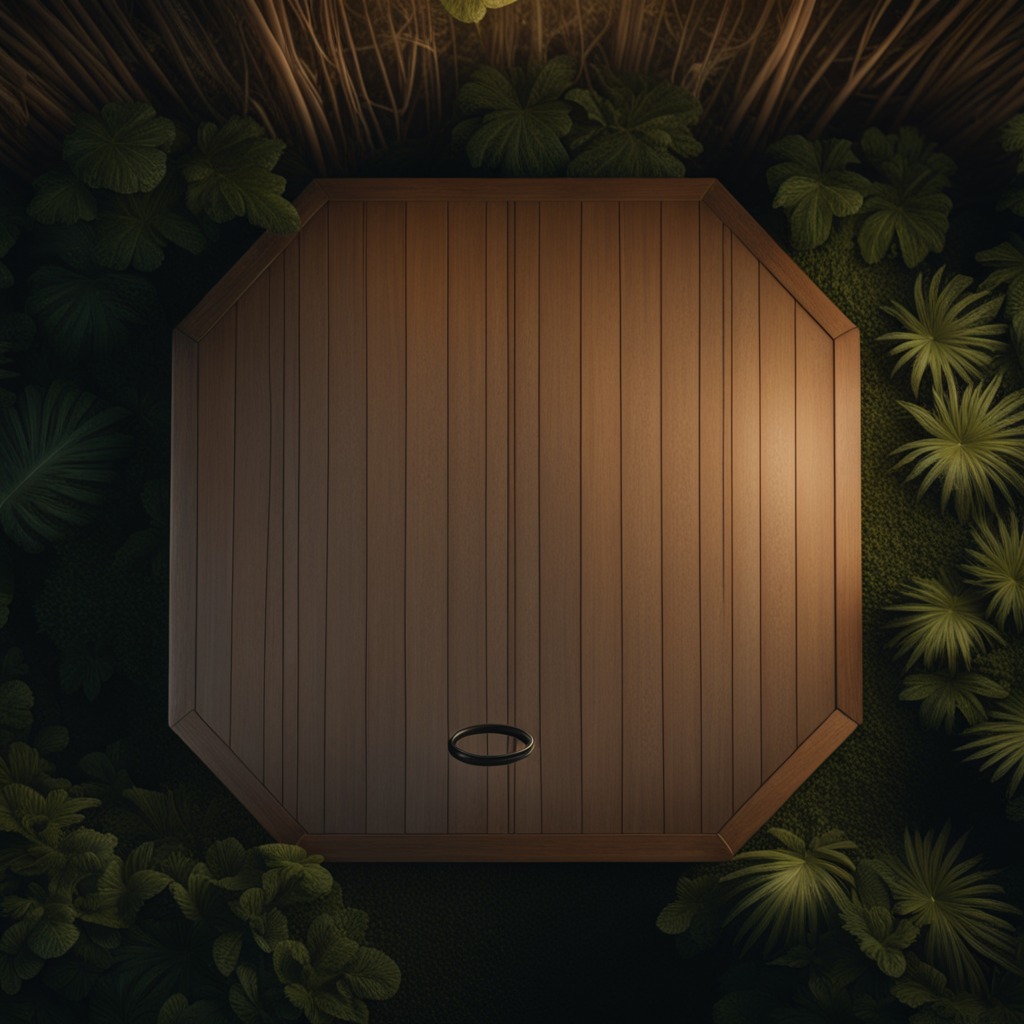
A rubber O-ring is lying on a wooden table inside a jungle field workshop tent at night dim ambient light soft shadows worn but